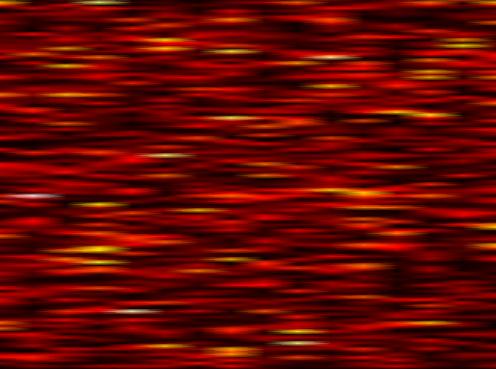
Label: FBMC